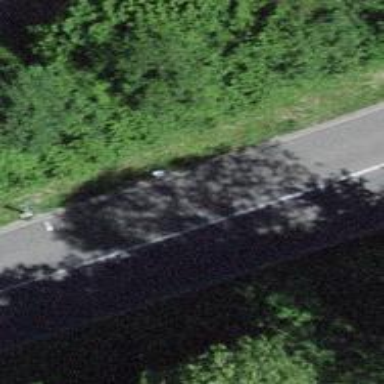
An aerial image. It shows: Primary highway.